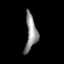
Tissue: lung
Cell type: Epithelial cells
Senescence score: 0.2042
Nuclear area (px): 407
Mean DAPI intensity: 140.477